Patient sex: M
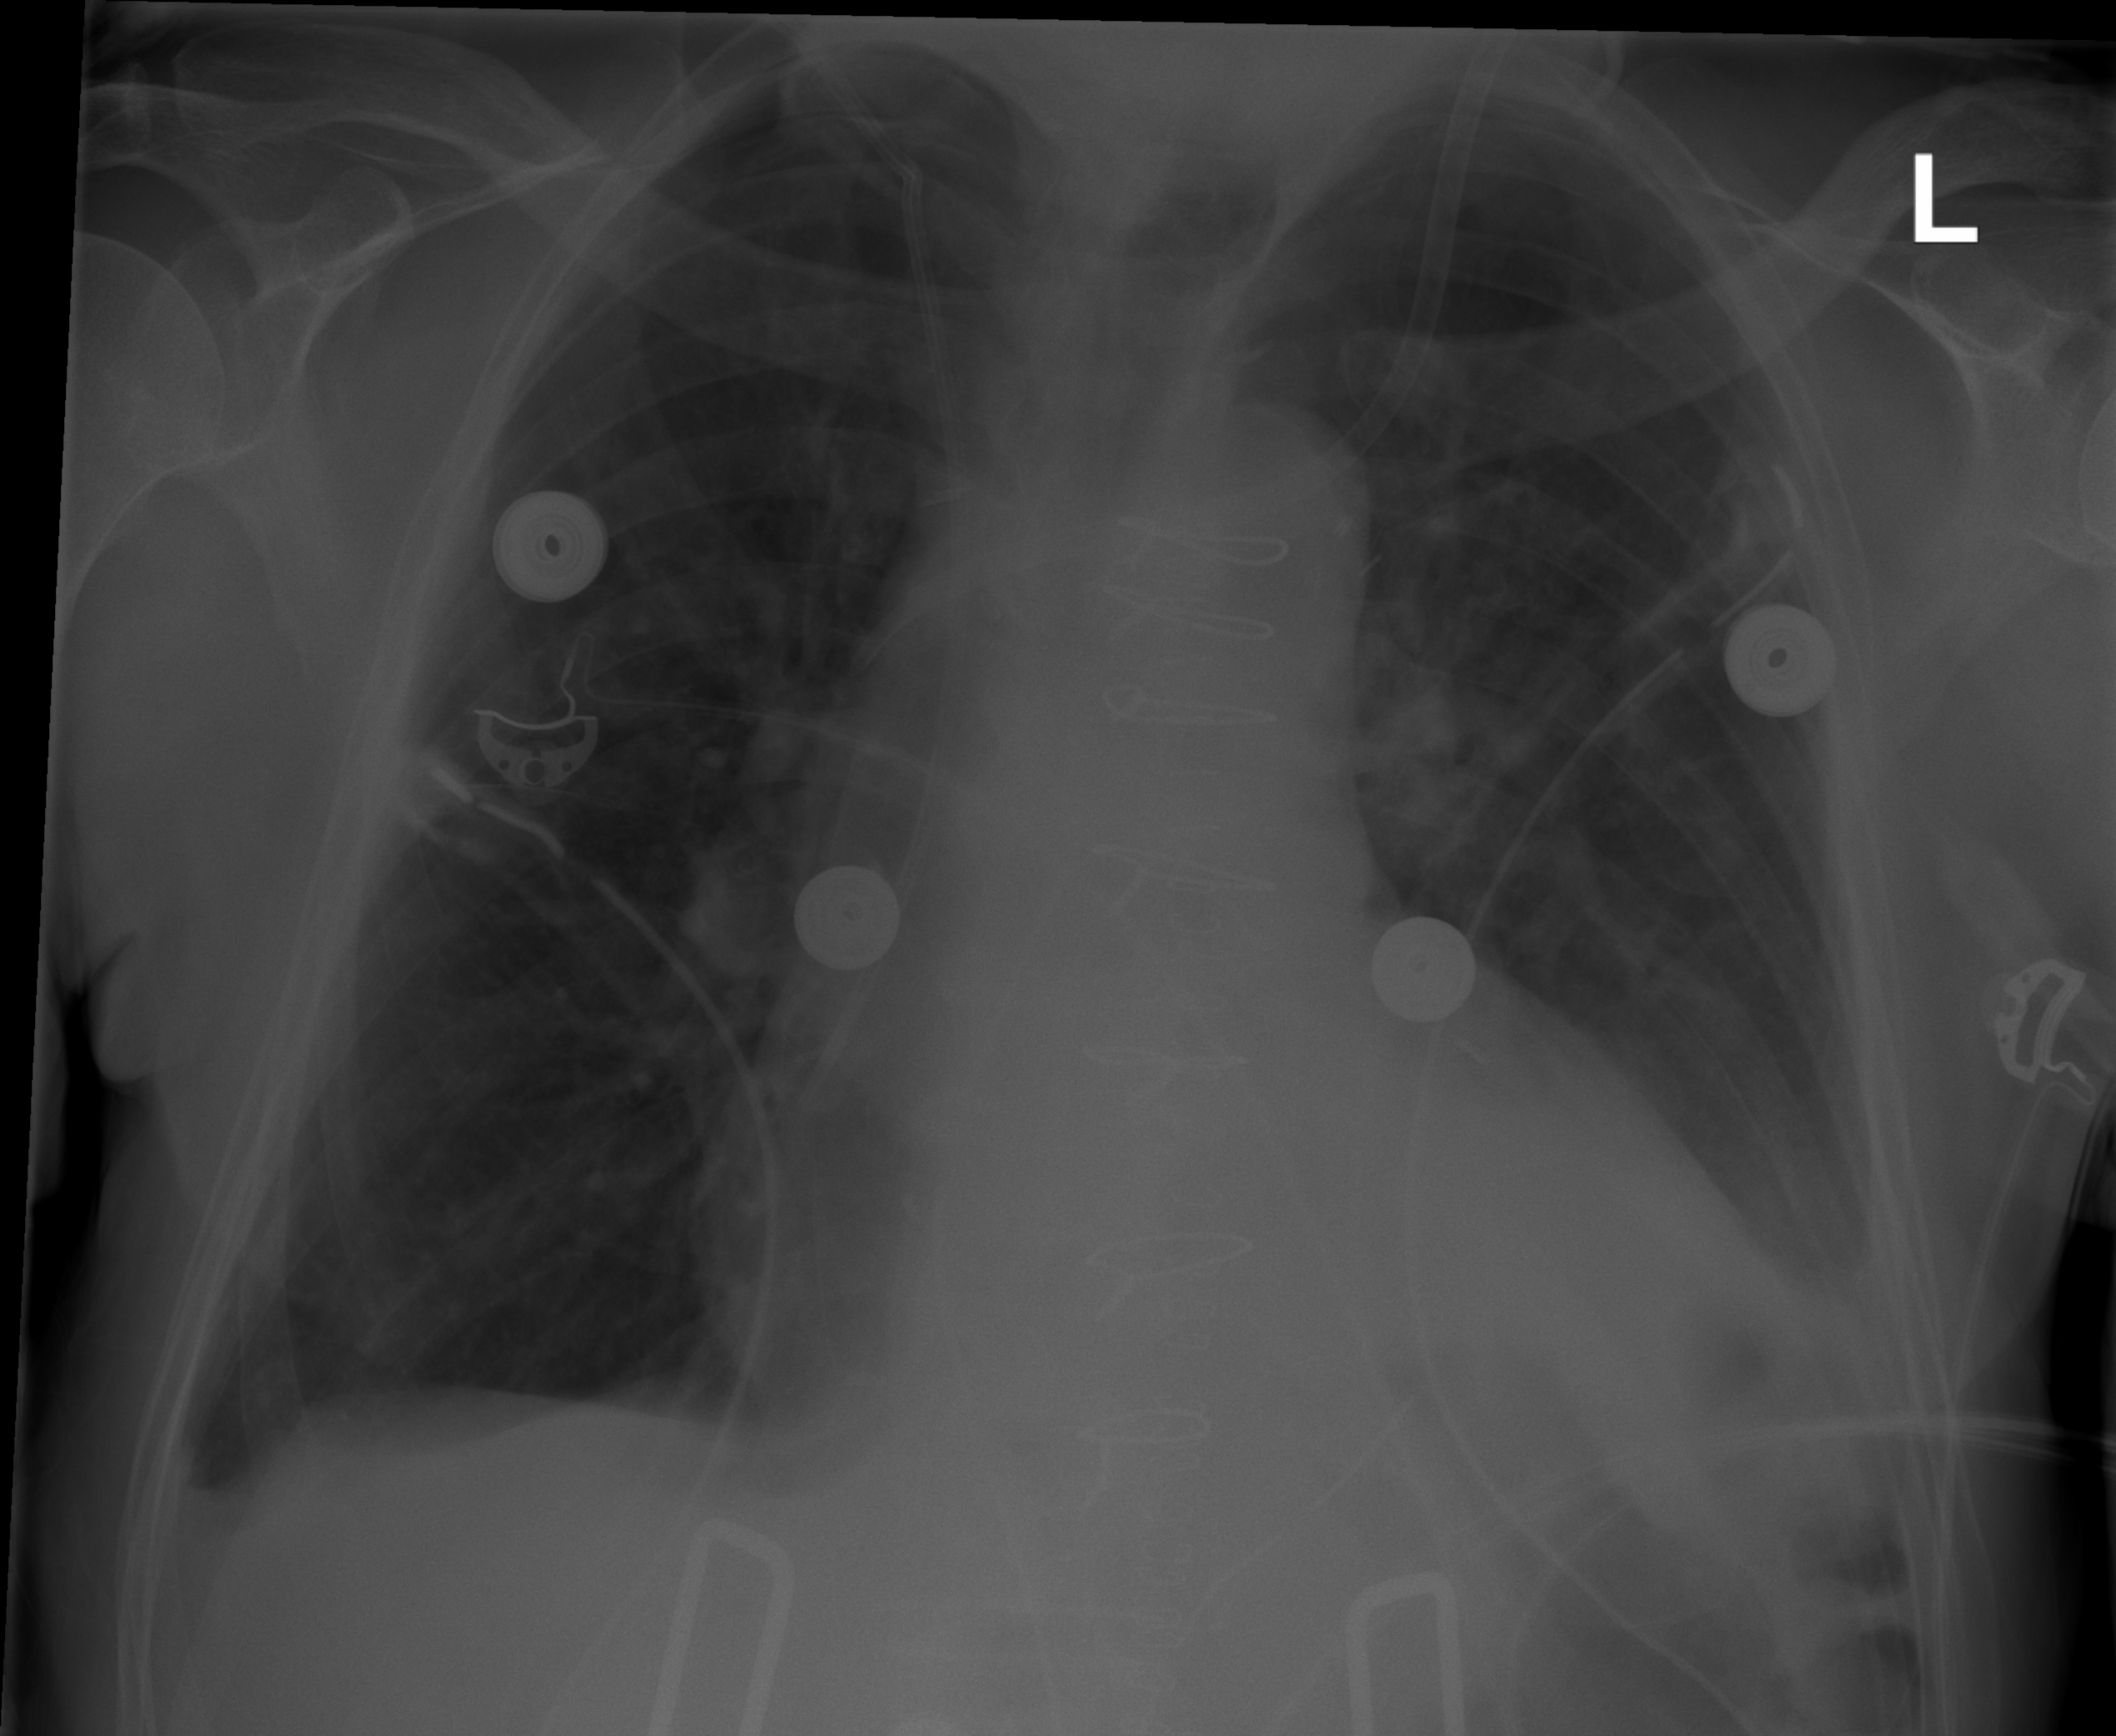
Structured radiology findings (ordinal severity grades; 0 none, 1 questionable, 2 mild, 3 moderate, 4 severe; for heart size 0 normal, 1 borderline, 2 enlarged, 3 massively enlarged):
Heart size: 3
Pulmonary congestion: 0
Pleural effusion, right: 1
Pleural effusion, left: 2
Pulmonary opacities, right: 0
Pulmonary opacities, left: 0
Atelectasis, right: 2
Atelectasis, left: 2